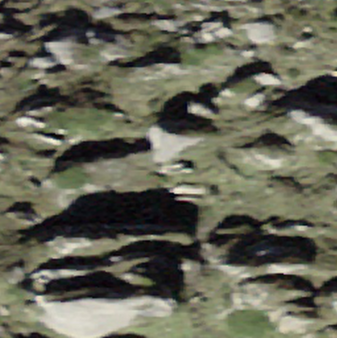
Label: bouldering_area